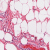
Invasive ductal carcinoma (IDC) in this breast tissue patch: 0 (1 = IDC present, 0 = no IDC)